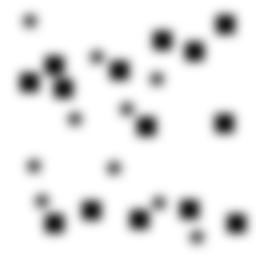
Squares: 14
Triangles: 0
Stars: 10
Total shapes: 24